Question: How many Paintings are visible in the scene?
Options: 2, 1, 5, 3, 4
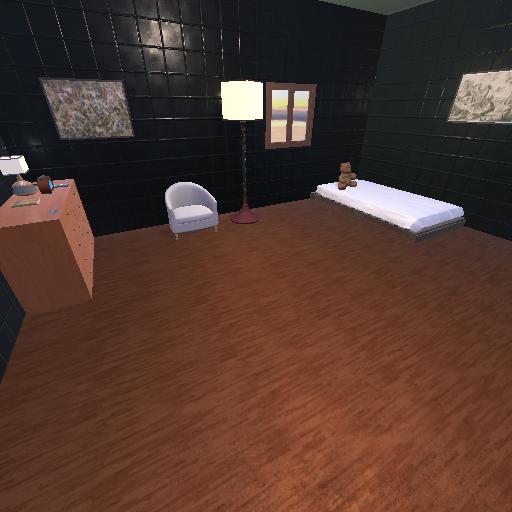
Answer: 2